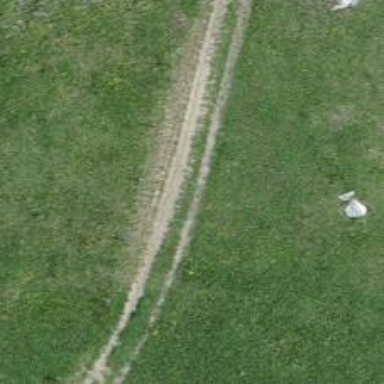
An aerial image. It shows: Track with grade 4 track type.